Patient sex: F
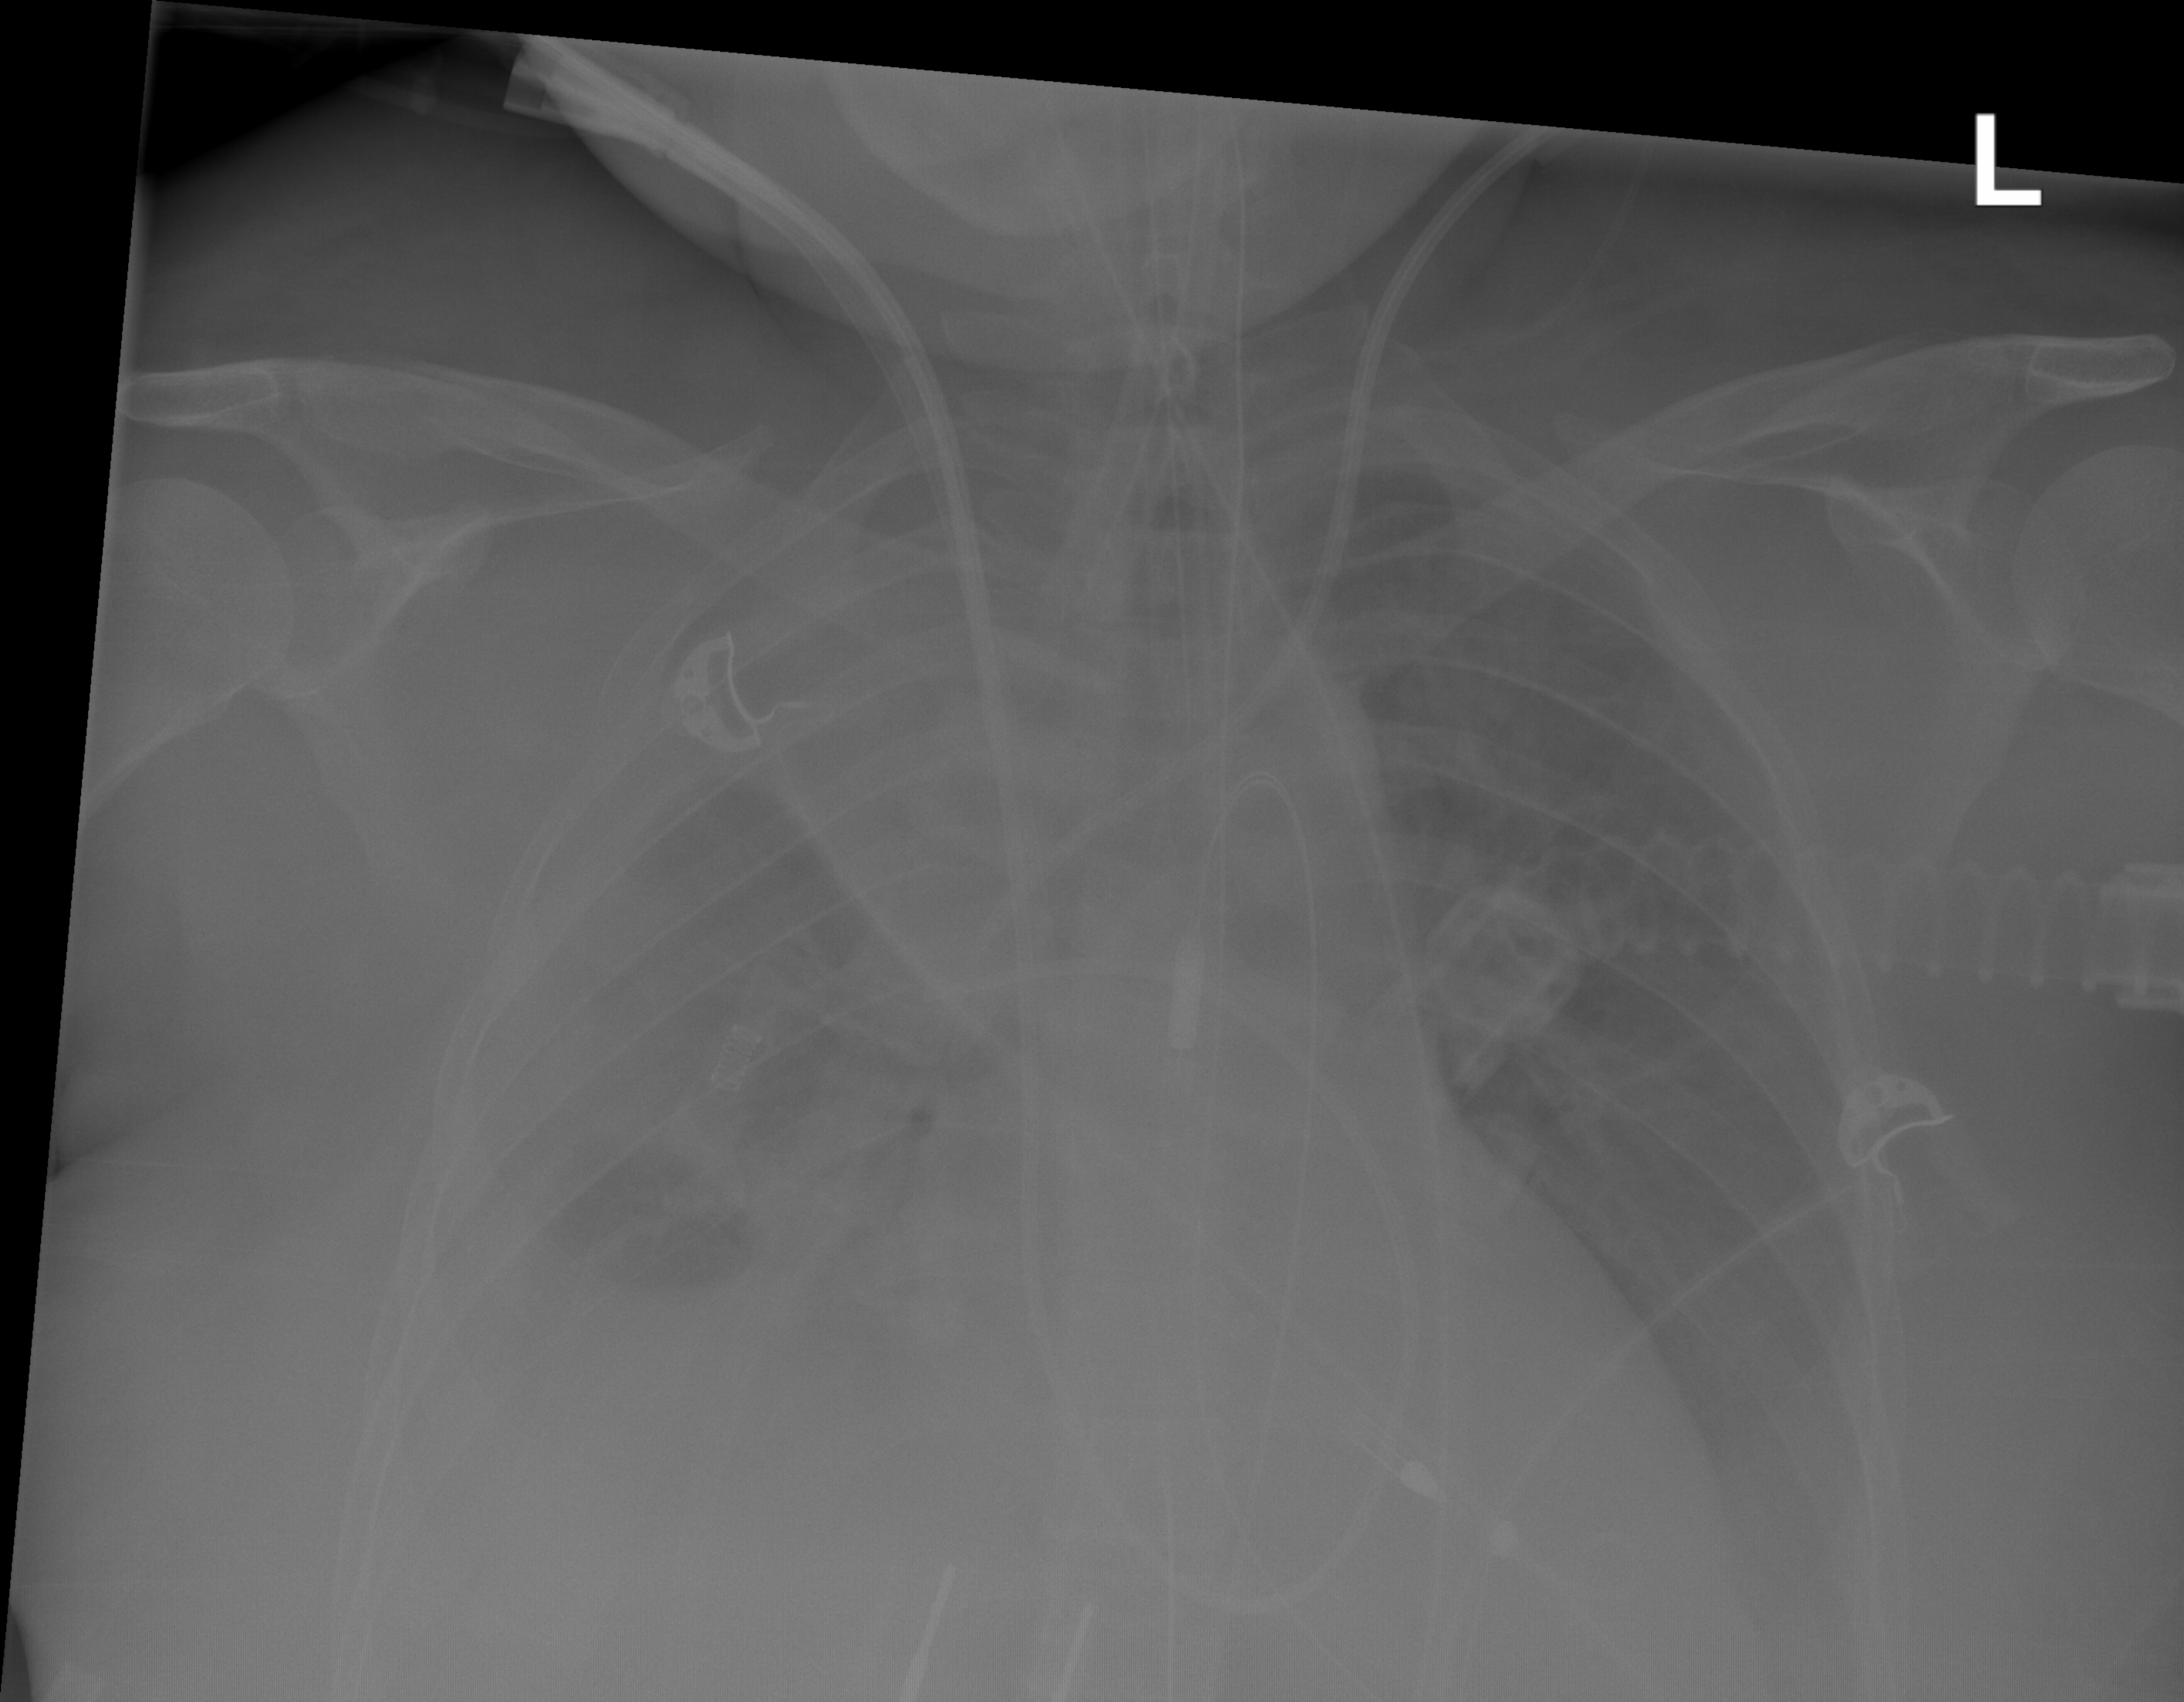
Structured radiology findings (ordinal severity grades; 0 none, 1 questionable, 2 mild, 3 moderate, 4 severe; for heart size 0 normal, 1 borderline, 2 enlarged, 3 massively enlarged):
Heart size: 0
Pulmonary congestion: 2
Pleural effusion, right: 3
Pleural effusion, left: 1
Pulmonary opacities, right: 2
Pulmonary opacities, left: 0
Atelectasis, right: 3
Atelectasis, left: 2